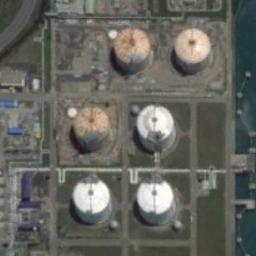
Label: storage_tank